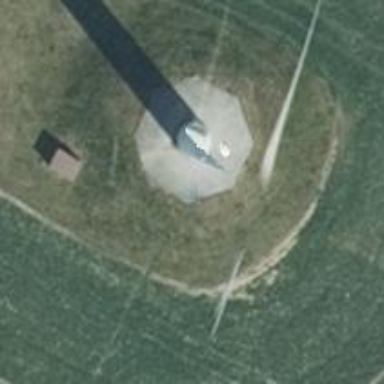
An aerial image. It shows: Wind-powered generator.